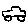
Label: car